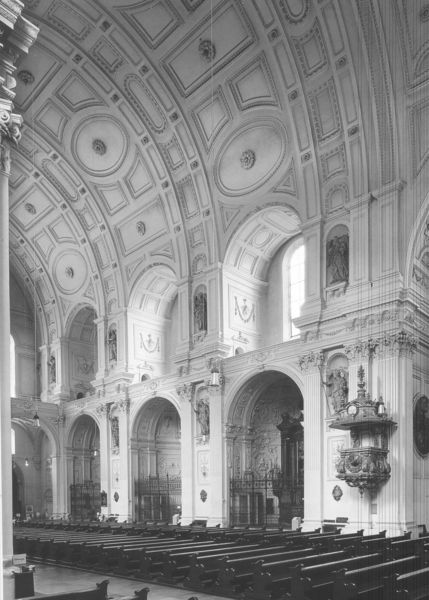
Titel: Jesuitenkirche St. Michael (Langhauswand)
Standort: München
Institution: Jesuitenkirche St. Michael
Schlagwörter: dunkel, gott, schatten, weiß, ausschnitt, fenster, grau, hell, licht, pfeiler, schwarz, säule, säulen, dach, muster, ornament, architektur, barock, innenraum, felder, kirche, sonne, gold, decke, klassizismus, gotik, rund, skulptur, schiff, bogen, weis, bank, empore, pilaster, rundbogen, kuppel, church, papst, gestühl, detail, floral, stuck, halle, foto, fotografie, photographie, bögen, erker, nische, gewölbe, glaube, religion, schwarz weiss, gebet, kunst, altar, bänke, kathedrale, rom, photo, kirchenbank, kirchenschiff, kirchenbänke, mittelschiff, skulpturen, statuen, kanzel, rosette, seitenschiff, jesus, romanik, vatikan, kasetten, kassetten, kassettendecke, niesche, gothik, kasette, nischen, tonnengewölbe, arkarden, hallenkirche, sitzreihen, gewände, kiche, prächtig, sehenswürdigkeit, holzbänke, christ, bänle, tonnengwölbe, kirchenstühle, hauptteil, pew, catherdral, katidrale